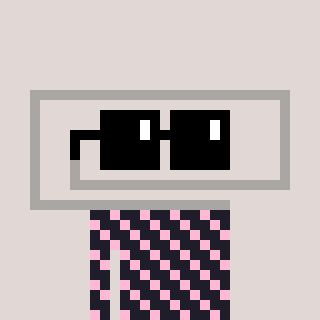
a pixel art character with square black sunglasses, a paperclip-shaped head and a grayscale-colored body on a warm background